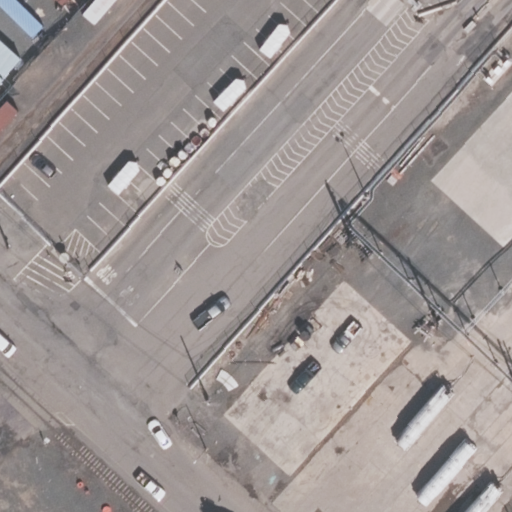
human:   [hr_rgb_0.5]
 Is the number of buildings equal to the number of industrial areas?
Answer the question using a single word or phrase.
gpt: no

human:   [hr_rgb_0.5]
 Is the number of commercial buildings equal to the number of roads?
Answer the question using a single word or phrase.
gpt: no

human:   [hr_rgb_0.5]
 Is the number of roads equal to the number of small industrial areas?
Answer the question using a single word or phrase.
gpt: no

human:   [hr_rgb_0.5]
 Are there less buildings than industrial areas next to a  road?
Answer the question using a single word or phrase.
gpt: yes

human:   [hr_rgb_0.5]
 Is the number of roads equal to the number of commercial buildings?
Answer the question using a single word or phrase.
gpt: no

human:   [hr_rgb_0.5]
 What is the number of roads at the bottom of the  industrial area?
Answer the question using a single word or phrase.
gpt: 0

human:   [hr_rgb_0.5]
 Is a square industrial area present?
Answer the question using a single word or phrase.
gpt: no

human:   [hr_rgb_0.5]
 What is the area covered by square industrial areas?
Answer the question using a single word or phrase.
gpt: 0m2

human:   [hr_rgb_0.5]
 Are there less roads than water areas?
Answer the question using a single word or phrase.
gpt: no

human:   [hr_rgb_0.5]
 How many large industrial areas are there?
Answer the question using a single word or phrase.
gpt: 1

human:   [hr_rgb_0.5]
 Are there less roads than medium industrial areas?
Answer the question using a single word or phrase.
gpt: no

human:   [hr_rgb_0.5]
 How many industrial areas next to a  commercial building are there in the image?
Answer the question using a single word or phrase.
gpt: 0

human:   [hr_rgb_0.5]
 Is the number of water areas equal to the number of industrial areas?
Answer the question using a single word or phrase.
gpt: no

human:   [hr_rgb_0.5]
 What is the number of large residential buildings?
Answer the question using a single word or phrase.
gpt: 0

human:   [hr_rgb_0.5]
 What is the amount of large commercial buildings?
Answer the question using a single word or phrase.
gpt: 0

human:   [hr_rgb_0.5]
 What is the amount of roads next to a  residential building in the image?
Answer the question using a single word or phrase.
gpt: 0

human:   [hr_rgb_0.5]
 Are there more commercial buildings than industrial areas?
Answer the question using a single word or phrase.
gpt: no

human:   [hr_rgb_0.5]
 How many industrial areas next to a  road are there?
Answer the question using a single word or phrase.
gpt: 1

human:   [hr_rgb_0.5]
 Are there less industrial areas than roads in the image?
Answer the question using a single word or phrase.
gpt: yes

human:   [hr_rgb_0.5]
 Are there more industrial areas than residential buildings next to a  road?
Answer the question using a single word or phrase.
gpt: yes

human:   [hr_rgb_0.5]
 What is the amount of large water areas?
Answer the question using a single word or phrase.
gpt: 0

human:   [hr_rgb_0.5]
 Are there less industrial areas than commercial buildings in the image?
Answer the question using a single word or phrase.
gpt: no

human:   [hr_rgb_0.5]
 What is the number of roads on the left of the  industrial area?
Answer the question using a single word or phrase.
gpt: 3

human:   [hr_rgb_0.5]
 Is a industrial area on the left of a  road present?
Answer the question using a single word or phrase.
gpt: no

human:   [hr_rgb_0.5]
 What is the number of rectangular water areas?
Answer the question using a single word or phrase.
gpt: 0

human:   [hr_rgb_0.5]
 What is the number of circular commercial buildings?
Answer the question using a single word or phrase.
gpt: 0

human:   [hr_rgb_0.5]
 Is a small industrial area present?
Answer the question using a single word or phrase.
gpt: no

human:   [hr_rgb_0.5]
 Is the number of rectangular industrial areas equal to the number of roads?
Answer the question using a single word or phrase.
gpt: no

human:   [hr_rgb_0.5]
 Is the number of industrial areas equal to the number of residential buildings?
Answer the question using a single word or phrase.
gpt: no

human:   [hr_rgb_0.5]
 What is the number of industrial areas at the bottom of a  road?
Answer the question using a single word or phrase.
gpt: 1

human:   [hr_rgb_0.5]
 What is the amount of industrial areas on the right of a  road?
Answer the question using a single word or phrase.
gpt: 1

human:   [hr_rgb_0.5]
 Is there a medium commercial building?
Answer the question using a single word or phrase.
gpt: no

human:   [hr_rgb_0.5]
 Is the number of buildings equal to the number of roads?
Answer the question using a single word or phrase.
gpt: no

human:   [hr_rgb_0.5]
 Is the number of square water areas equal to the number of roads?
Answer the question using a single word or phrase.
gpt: no

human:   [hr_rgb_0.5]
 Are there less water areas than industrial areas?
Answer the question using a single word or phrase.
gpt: yes

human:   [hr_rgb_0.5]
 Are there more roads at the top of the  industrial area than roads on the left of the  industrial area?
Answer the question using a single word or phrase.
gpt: no